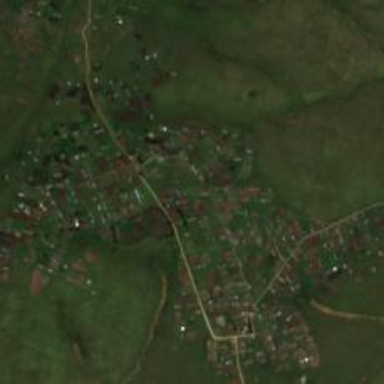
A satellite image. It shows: Village.